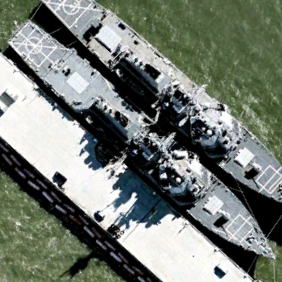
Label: destroyer